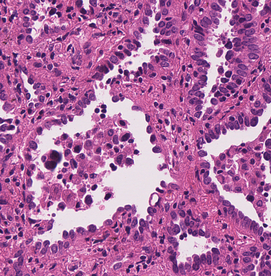
Tumor epithelial tissue: yes
Tumor-associated stroma tissue: yes
Normal tissue: no